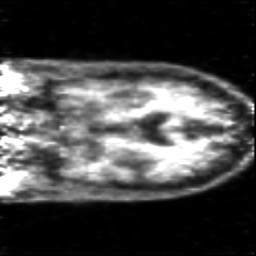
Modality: PET
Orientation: coronal
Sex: male
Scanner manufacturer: siemens